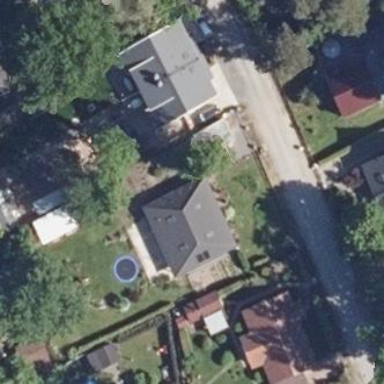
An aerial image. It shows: Simple house.